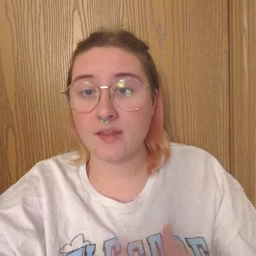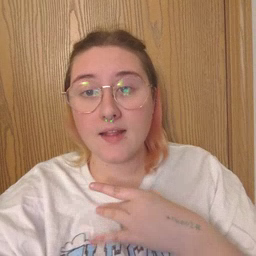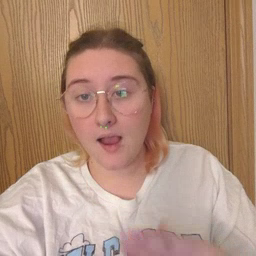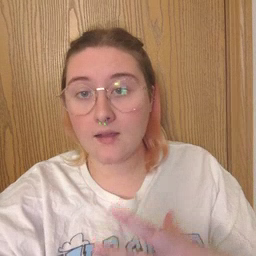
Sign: like